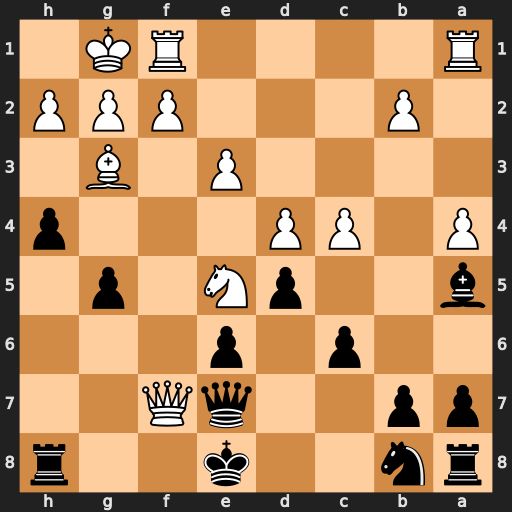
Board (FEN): rn2k2r/pp2qQ2/2p1p3/b2pN1p1/P1PP3p/4P1B1/1P3PPP/R4RK1
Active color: b
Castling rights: kq
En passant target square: -
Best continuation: Qxf7 Nxf7 Kxf7